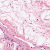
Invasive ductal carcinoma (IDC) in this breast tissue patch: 0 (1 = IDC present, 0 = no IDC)